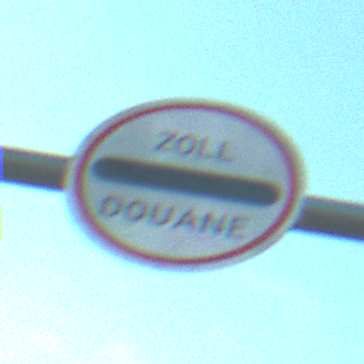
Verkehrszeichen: Zollstelle
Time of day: SunriseSunset
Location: Outdoor (RoadRail)
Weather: PartlyCloudy
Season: NotSpecified
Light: Natural